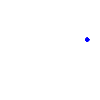
Particle: pion